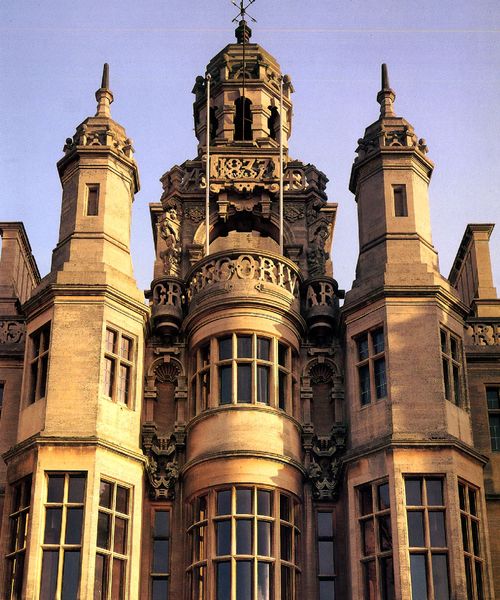
Titel: Harlaxton Manor
Standort: (GB England Lincolnshire) (EU - GB - England - Lincolnshire)
Schlagwörter: blau, dunkel, himmel, schatten, gelb, braun, fenster, hell, licht, schwarz, gebäude, architektur, stein, brüstung, kirche, spitzen, rund, schornstein, turm, balkon, schrift, bogen, fassade, sprossenfenster, sepia, foto, bögen, erker, türmchen, türme, balustrade, vertikal, altes haus, 19. jahrhundert, 1839, 1837, msepia, vertikalzug